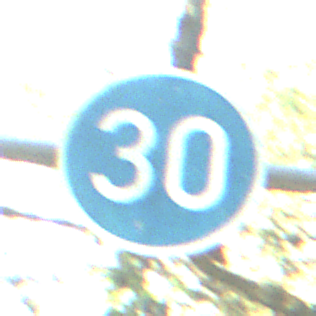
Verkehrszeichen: VorgeschriebeneMindestgeschwindigkeit
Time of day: Midday
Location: Outdoor (Nature)
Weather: Clear
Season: NotSpecified
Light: Natural